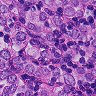
Metastatic tissue present: yes